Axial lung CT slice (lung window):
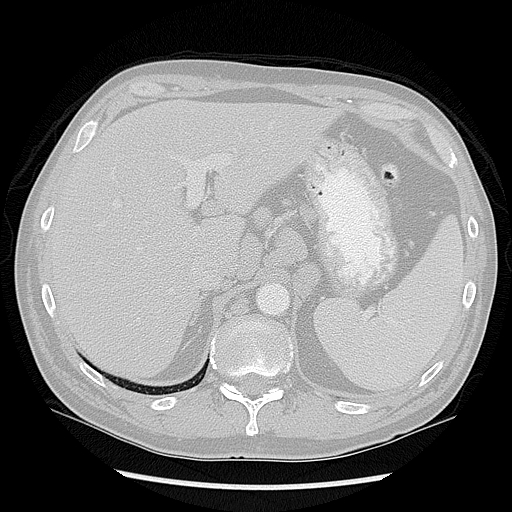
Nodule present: no